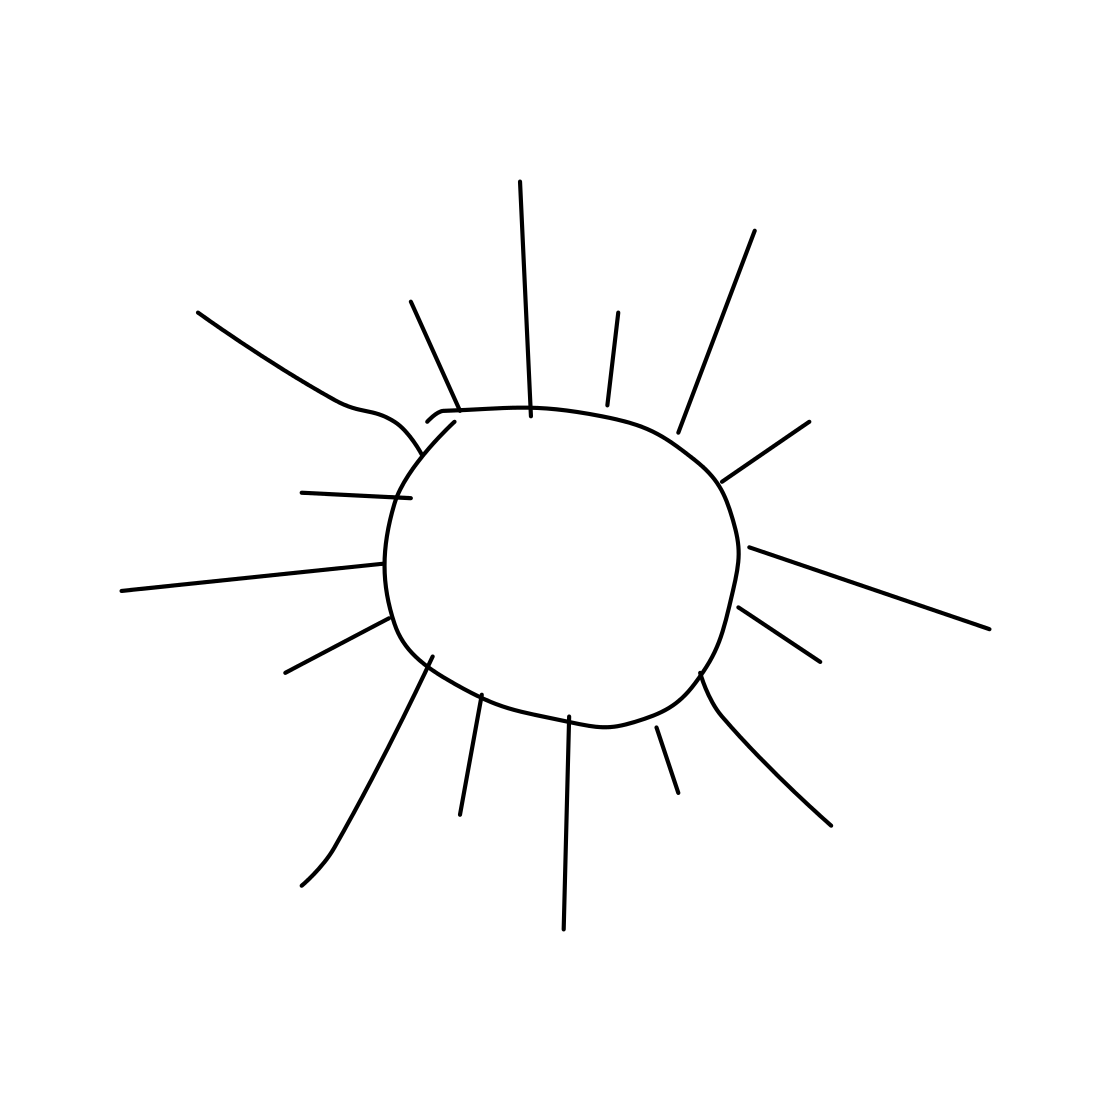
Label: sun